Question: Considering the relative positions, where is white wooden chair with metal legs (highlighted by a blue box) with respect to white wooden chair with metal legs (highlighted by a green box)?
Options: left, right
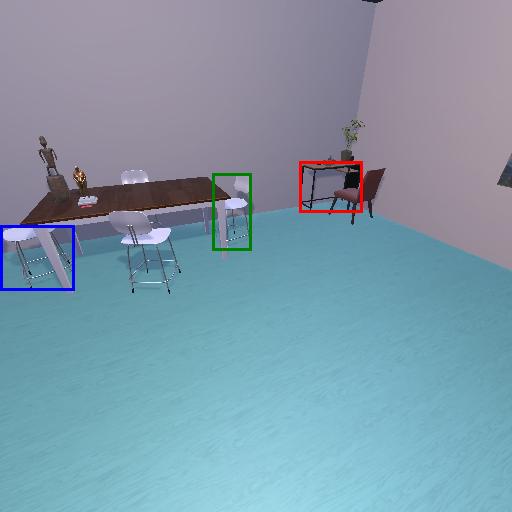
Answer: left